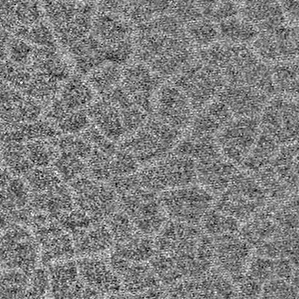
Label: frost